Question: ## Skip to answer to see how to implement the ListDialogBox
I have a reusable dialog/window that prompts the user to select an item from a list box hit 'OK' to confirm the selection.
It works great; however, the list box doesn't know what type of data it is working with ahead of time. Because of this, the list is bound to an 'ObservableCollection<Object>' that can be set by the caller of the dialog.
In addition, the list box has a custom item template which allows the user to delete items from the list.
Here is the dialog that I'm describing:

Ideally, I would like to take advantage of the 'DisplayMemberPath' for the list box, but I am not allowed since I am creating my own item template. This is a problem because the caller should be able to specify which property he/she wants to bind to the custom item template I've set up.
Since that approach cannot work my first questions is this:
# 1. Can I specify at runtime the path for a data-bound value?
In XAML, I'd expect to see something like this, but it is wrong:
'''
<ListBox.ItemTemplate>
<Label Content="{Binding Path={Binding CustomPath}}"/>
<Button Width="20" Height="20" FontWeight="Bold" Content="x"/>
</ListBox.ItemTemplate>
'''
Supposing that the first question is resolved, I'm still left with another problem. The list box is working with a non-generic type 'Object' which will not have the property the caller wants to bind to. The list box is not able to cast the object into a custom type and access the desired property. This leads me to my second question.
# 2. How can I instruct the ListBox to be able to work with an unknown data type, but be able to choose the path for the data-bound value?
Perhaps this should be left for another question on SO, but it would be nice to be able to specify whether or not the binding uses 'ToString()' or a property.
---
The only solution I can think of is to create an interface which has a property (named 'DisplayText') that the caller must use. The list would then bind to an instance of 'ObservableCollection<CustomInterface>'.
However, it isn't desired to wrap already existing data types into this interface just so this works. Is there a better way to do this?
---
Here is how I would like the caller to be able to setup the dialog box (or something near the same simplicity):
'''
public CustomItem PromptForSelection()
{
ListDialogBox dialog = new ListDialogBox();
dialog.Items = GetObservableCollection();
dialog.ListDisplayMemberPath = "DisplayName";
dialog.ShowDialog();
if(!dialog.IsCancelled)
{
return (CustomItem) dialog.SelectedItem;
}
}
public ObservableCollection<Object> GetObservableCollection()
{
ObservableCollection<Object> coll = new ObservableCollection<Object>();
CustomItem item = new CustomItem();
item.DisplayName = "Item1";
CustomItem item2 = new CustomerItem();
item2.DisplayName = "Item2";
//...
coll.Add(item);
coll.Add(item2);
//...
return coll;
}
'''
The code will not work because the property doesn't make sense if the 'ObservableCollection<Object>' is used for the 'ListDialogBox'.
This is because 'Object' doesn't define that property.
In the 'ListDialogBox' class, I would like to bind the item template's label to the property, because that was the 'ListDisplayMemberPath' value that is provided.
How can I overcome this?
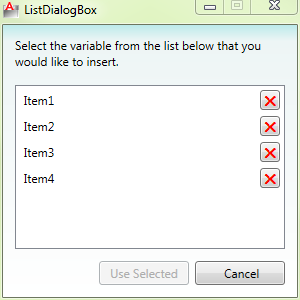
Answer: 'ListDialogBox'
The problems in the original question deal with being able to specify how to display information in the 'ListBox'. Since the 'ListBox' doesn't know what type of data it is displaying until runtime, then there isn't a straightforward way to specify a "path" that points to the desired property being shown.
This simplest solution to the problem is to create an interface that the 'ListDialogBox' uses exclusively, and then the caller only needs to create instances of that interface to customize how information is displayed.
The only drawback to this solution is that the caller needs to cater his/her data to comply with the 'ListDialogBox'; however, this is easily accomplished.
---
# How to create and implement the ListDialogBox:
The goal of the 'ListDialogBox' is to resemble the <URL> in that you initialize the dialog, prompt for a result, then process the result.
First, I'll show & explain the code for the 'ListDialogBox' (XAML and code-behind).
'''
<Window
//You must specify the namespace that contains the the converters used by
//this dialog
xmlns:local="clr-namespace:<your-namespace>"
//[Optional]: Specify a handler so that the ESC key closes the dialog.
KeyDown="Window_KeyDown">
<Window.Resources>
//These converters are used to control the dialog box.
<BooleanToVisibilityConverter x:Key="BoolToVisibility"/>
<local:NullToBooleanConverter x:Key="NullToBool"/>
</Window.Resources>
<Grid>
//This displays a custom prompt which can be set by the caller.
<TextBlock Text="{Binding Prompt}" TextWrapping="Wrap" />
//The selection button is only enabled if a selection is made (non-null)
<Button IsEnabled="{Binding Path=SelectedItem,
ElementName=LstItems,
Converter={StaticResource NullToBool}}"
//Display a custom message for the select button.
Content="{Binding SelectText}"
//Specify a handler to close the dialog when a selection is confirmed.
Click="BtnSelect_Click" Name="BtnSelect" />
//The cancel button specifies a handler to close the dialog.
<Button Content=" Cancel" Name="BtnCancel" Click="BtnCancel_Click" />
//This list box displays the items by using the 'INamedItem' interface
<ListBox ItemsSource="{Binding Items}" Name="LstItems"
ScrollViewer.HorizontalScrollBarVisibility="Disabled">
<ListBox.ItemContainerStyle>
<Style TargetType="ListBoxItem">
<Setter Property="HorizontalContentAlignment" Value="Stretch"/>
</Style>
</ListBox.ItemContainerStyle>
<ListBox.ItemTemplate>
<DataTemplate>
<DockPanel>
<Button DockPanel.Dock="Right"
//The delete button is only available when the 'CanRemoveItems'
//property is true. See usage for more details.
Visibility="{Binding RelativeSource={RelativeSource FindAncestor, AncestorType={x:Type Window}},
Path=CanRemoveItems,
Converter={StaticResource BoolToVisibility}}"
//Visual properties for correctly displaying the red 'x'.
//The 'x' is actually the multiplication symbol: 'x'
FontFamily="Elephant" Foreground="Red" FontWeight="Bold" FontStyle="Normal"
FontSize="18" Padding="0,-3,0,0" Content="x"
//[Optional]: Align button on the right end.
HorizontalAlignment="Right"
//Specify handler that removes the item from the list (internally)
Click="BtnRemove_Click" />
//The DockPanel's last child fills the remainder of the template
//with the one and only property from the INamedItem interface.
<Label Content="{Binding DisplayName}"
//[Optional]: This handler allows double-clicks to confirm selection.
MouseDoubleClick="LstItem_MouseDoubleClick"/>
</DockPanel>
</DataTemplate>
</ListBox.ItemTemplate>
</ListBox>
</Grid>
'''
The 'NullToBooleanConverter' is essentially the same as <URL> found on SO. It is used to enable/disable the confirm selection button based on whether or not the 'ListBox.SelectedItem' is 'null'. The difference with this converter is that it returns 'true' when the converted value is 'null'.
## ListDialogBox Code-Behind:
This class defines all of the properties that the caller can modify to customize the way
the 'ListDialogBox' displayed and the functionality it has.
'''
public partial class ListDialogBox : Window, INotifyPropertyChanged
{
/* The DataContext of the ListDialogBox is itself. It implements
* INotifyPropertyChanged so that the dialog box bindings are updated when
* the caller modifies the functionality.
*/
public event PropertyChangedEventHandler PropertyChanged;
protected void RaisePropertyChanged(string name)
{
if (PropertyChanged != null)
{
PropertyChanged(this, new PropertyChangedEventArgs(name));
}
}
/* Optionally, the ListDialogBox provides a callback mechanism that allows
* the caller to cancel the removal of any of the items.
* See usage for more details.
*/
public event RemoveItemEventHandler RemoveItem;
protected void RaiseRemoveItem(RemoveItemEventArgs args)
{
if (RemoveItem != null)
{
RemoveItem(this, args);
}
}
//Local copies of all the properties. (with default values)
private string prompt = "Select an item from the list.";
private string selectText = "Select";
private bool canRemoveItems = false;
private ObservableCollection<INamedItem> items;
private INamedItem selectedItem = null;
public ListDialogBox()
{
InitializeComponent();
DataContext = this; //The DataContext is itself.
}
/* Handles when an item is double-clicked.
* The ListDialogBox.SelectedItem property is set and the dialog is closed.
*/
private void LstItem_MouseDoubleClick(object sender, MouseButtonEventArgs e)
{
SelectedItem = ((FrameworkElement)sender).DataContext as INamedItem;
Close();
}
/* Handles when the confirm selection button is pressed.
* The ListDialogBox.SelectedItem property is set and the dialog is closed.
*/
private void BtnSelect_Click(object sender, RoutedEventArgs e)
{
SelectedItem = LstItems.SelectedItem as INamedItem;
Close();
}
/* Handles when the cancel button is pressed.
* The lsitDialogBox.SelectedItem remains null, and the dialog is closed.
*/
private void BtnCancel_Click(object sender, RoutedEventArgs e)
{
Close();
}
/* Handles when any key is pressed. Here we determine when the user presses
* the ESC key. If that happens, the result is the same as cancelling.
*/
private void Window_KeyDown(object sender, KeyEventArgs e)
{ //If the user presses escape, close this window.
if (e.Key == Key.Escape)
{
Close();
}
}
/* Handles when the 'x' button is pressed on any of the items.
* The item in question is found and the RemoveItem event subscribers are notified.
* If the subscribers do not cancel the event, then the item is removed.
*/
private void BtnRemove_Click(object sender, RoutedEventArgs e)
{ //Obtain the item that corresponds to the remove button that was clicked.
INamedItem removeItem = ((FrameworkElement)sender).DataContext as INamedItem;
RemoveItemEventArgs args = new RemoveItemEventArgs(removeItem);
RaiseRemoveItem(args);
if (!args.Cancel)
{ //If not cancelled, then remove the item.
items.Remove(removeItem);
}
}
//Below are the customizable properties.
/* This property specifies the prompt that displays at the top of the dialog. */
public string Prompt
{
get { return prompt; }
set
{
if (prompt != value)
{
prompt = value;
RaisePropertyChanged("Prompt");
}
}
}
/* This property specifies the text on the confirm selection button. */
public string SelectText
{
get { return selectText; }
set
{
if (selectText != value)
{
selectText = value;
RaisePropertyChanged("SelectText");
}
}
}
/* This property controls whether or not items can be removed.
* If set to true, the the 'x' button appears on the ItemTemplate.
*/
public bool CanRemoveItems
{
get { return canRemoveItems; }
set
{
if (canRemoveItems != value)
{
canRemoveItems = value;
RaisePropertyChanged("CanRemoveItems");
}
}
}
/* This property specifies the collection of items that the user can select from.
* Note that this uses the INamedItem interface. The caller must comply with that
* interface in order to use the ListDialogBox.
*/
public ObservableCollection<INamedItem> Items
{
get { return items; }
set
{
items = value;
RaisePropertyChanged("Items");
}
}
//Below are the read only properties that the caller uses after
//prompting for a selection.
/* This property contains either the selected INamedItem, or null if
* no selection is made.
*/
public INamedItem SelectedItem
{
get { return selectedItem; }
private set
{
selectedItem = value;
}
}
/* This property indicates if a selection was made.
* The caller should check this property before trying to use the selected item.
*/
public bool IsCancelled
{ //A simple null-check is performed (the caller can do this too).
get { return (SelectedItem == null); }
}
}
//This delegate defines the callback signature for the RemoveItem event.
public delegate void RemoveItemEventHandler(object sender, RemoveItemEventArgs e);
/* This class defines the event arguments for the RemoveItem event.
* It provides access to the item being removed and allows the event to be cancelled.
*/
public class RemoveItemEventArgs
{
public RemoveItemEventArgs(INamedItem item)
{
RemoveItem = item;
}
public INamedItem RemoveItem { get; private set; }
public bool Cancel { get; set; }
}
'''
## INamedItem Interface:
Now that the 'ListDialogBox' has been presented, we need to look at how the caller can make use of it. As mentioned before, the simplest way to do this is to create an interface.
The 'INamedItem' interface provides only one property (called 'DisplayName') and the 'ListDialogBox' requires a list of these in order to display information. The 'ListDialogBox' depends on the caller to setup a meaningful value for this property.
The interface is incredibly simple:
'''
public interface INamedItem
{
string DisplayName { get; set; }
}
'''
## Usage:
At this point, all of the classes related to the functionality of 'ListDialogBox' have been covered, and it is now time to look and implementing it inside of a program.
To do this, we need to instantiate 'ListDialogBox', then set customize any desired properties.
'''
ListDialogBox dialog = new ListDialogBox();
dialog.Prompt = "Select a pizza topping to add from the list below:";
dialog.SelectText = "Choose Topping";
dialog.CanRemoveItems = true; //Setting to false will hide the 'x' buttons.
'''
The 'ListDialogBox' requires an 'ObservableCollection<INamedItem>', so we must generate that before we can continue. To do this, we create a 'wrapper class' for the data type we want to work with. In this example, I'll create a 'StringItem' class which implements 'INamedItem' and sets the 'DisplayName' to an arbitrary string. See below:
'''
public class StringItem : INamedItem
{ //Local copy of the string.
private string displayName;
//Creates a new StringItem with the value provided.
public StringItem(string displayName)
{ //Sets the display name to the passed-in string.
this.displayName = displayName;
}
public string DisplayName
{ //Implement the property. The implementer doesn't need
//to provide an implementation for setting the property.
get { return displayName; }
set { }
}
}
'''
The 'StringItem' is then used to create the 'ObservableCollection<INamedItem>':
'''
ObservableCollection<INamedItem> toppings = new ObservableCollection<INamedItem>();
toppings.Add(new StringItem("Pepperoni"));
toppings.Add(new StringItem("Ham"));
toppings.Add(new StringItem("Sausage"));
toppings.Add(new StringItem("Chicken"));
toppings.Add(new StringItem("Mushroom"));
toppings.Add(new StringItem("Onions"));
toppings.Add(new StringItem("Olives"));
toppings.Add(new StringItem("Bell Pepper"));
toppings.Add(new StringItem("Pineapple"));
//Now we can set the list property:
dialog.Items = toppings;
'''
The basic implementation has been set up at this point. We just need to call 'dialog.ShowDialog()', and process the result. However, since the example allow the user to remove items from the list, we may want prompt for a confirmation. To do this we need to subscribe to the 'RemoveItem' event.
'''
RemoveItemEventHandler myHandler = (object s, RemoveItemEventArgs args) =>
{
StringItem item = args.RemoveItem as StringItem;
MessageBoxResult result = MessageBox.Show("Are you sure that you would like" +
" to permanently remove "" + item.DisplayName + "" from the list?",
"Remove Topping?",
MessageBoxButton.YesNo, MessageBoxImage.Question);
if (result == MessageBoxResult.No)
{ //The user cancelled the deletion, so cancel the event as well.
args.Cancel = true;
}
};
//Subscribe to RemoveItem event.
dialog.RemoveItem += myHandler;
'''
Finally, we can show the 'ListDialogBox' and process the result. We must also remember to unsubscribe to the 'RemoveItem' event:
'''
dialog.ShowDialog();
dialog.RemoveItem -= myHandler;
//Process the result now.
if (!dialog.IsCancelled)
{
StringItem item = dialog.SelectedItem as StringItem;
MessageBox.Show("You added the topping "" + item.DisplayName +
"" to your pizza!");
}
'''
All that is left is to place this code in your application and run it yourself.
The above example creates the following 'ListDialogBox':

Also, when clicking the 'x' on pepperoni, a prompt is displayed: